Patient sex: F
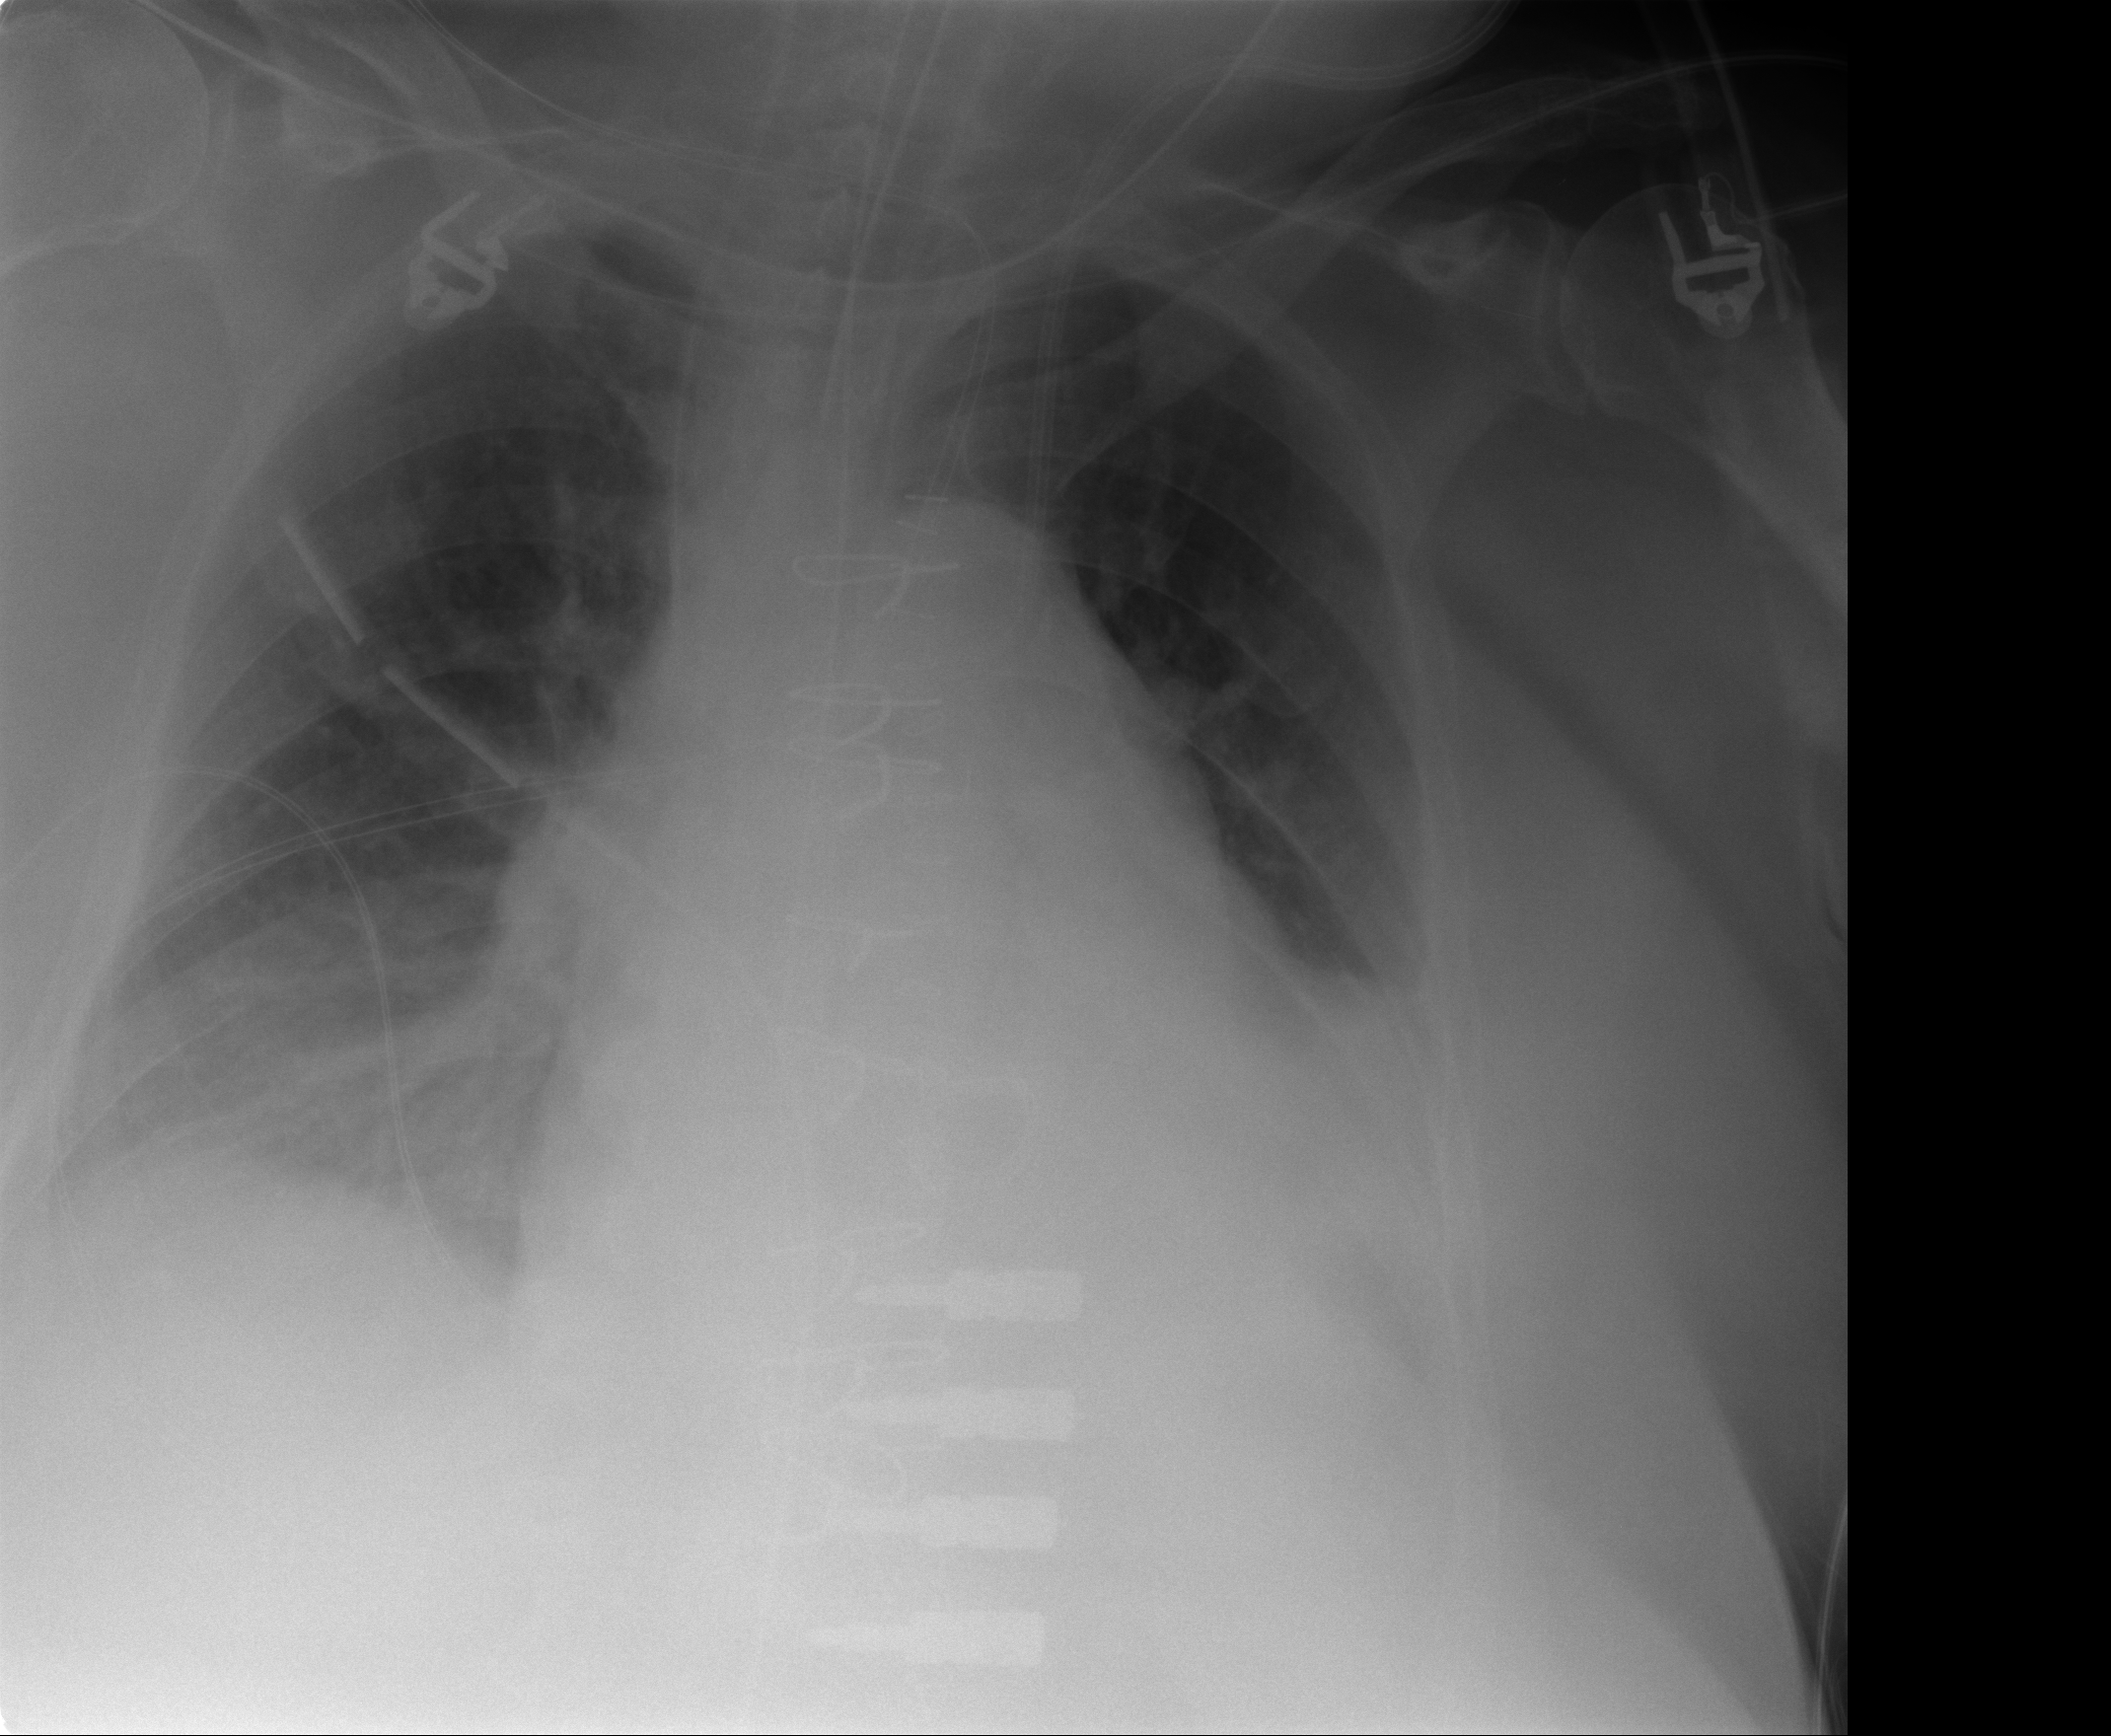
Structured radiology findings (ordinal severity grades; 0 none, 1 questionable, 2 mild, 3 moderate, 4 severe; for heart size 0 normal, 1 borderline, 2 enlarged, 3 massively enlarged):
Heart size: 2
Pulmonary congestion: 2
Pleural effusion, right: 2
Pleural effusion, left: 2
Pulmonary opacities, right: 0
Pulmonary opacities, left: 0
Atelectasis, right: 2
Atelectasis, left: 2